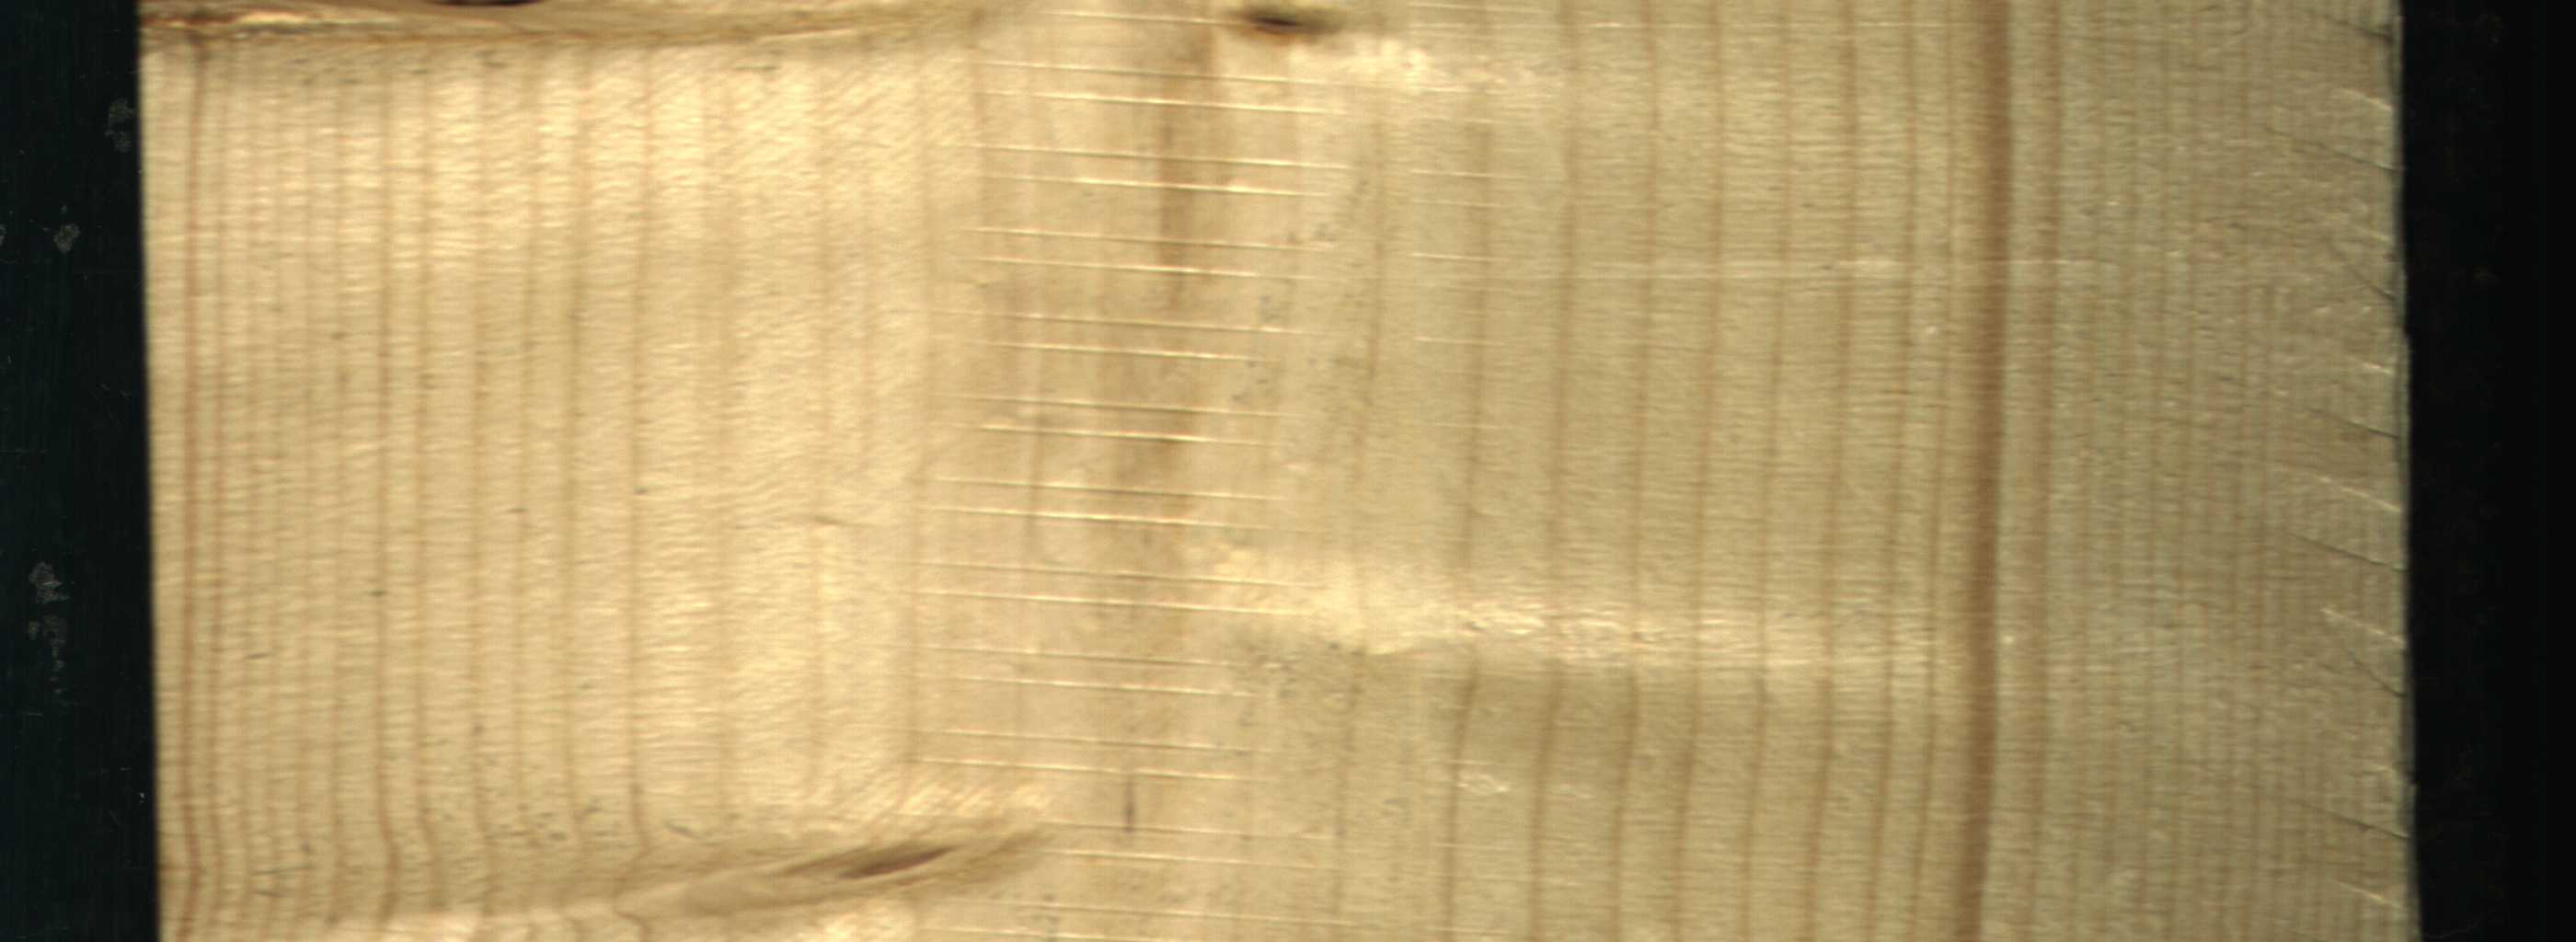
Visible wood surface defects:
Dead_Knot
Dead_Knot
Live_Knot